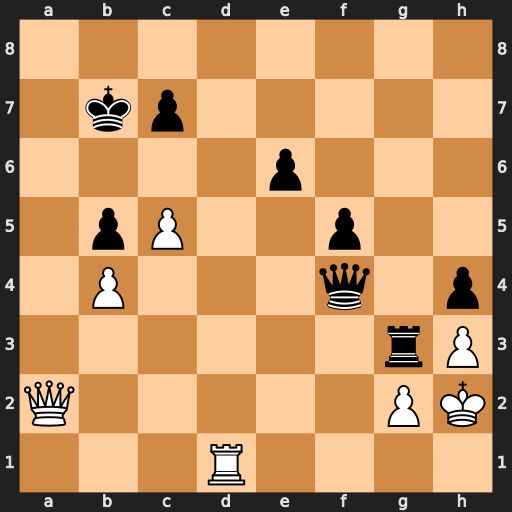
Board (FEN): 8/1kp5/4p3/1pP2p2/1P3q1p/6rP/Q5PK/3R4
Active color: w
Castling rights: -
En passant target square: -
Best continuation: c6+ Kb6 Qa5+ Kxc6 Qa6#